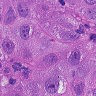
Metastatic tissue present: yes